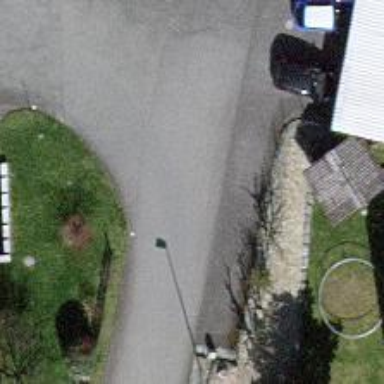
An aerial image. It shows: Driveway.